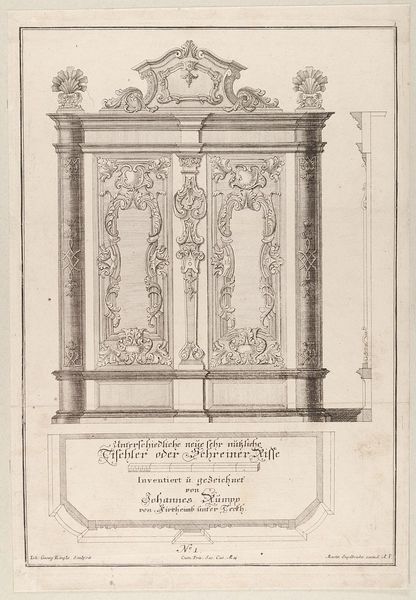
Titel: Querschnitt, Grund- und Aufriss eines Schrankes
Künstler: Johann Rumpp
Standort: Hamburg
Institution: Museum für Kunst und Gewerbe Hamburg
Schlagwörter: weiß, schwarz, skizze, ornament, pflanzen, schrift, schrank, türen, grafik, graphik, verzierung, fotografie, photographie, druckgraphik, druckgrafik, stich, kunstgewerbe, schreiner, laubwerk, blattwerk, kupferstich, kunsthandwerk, aufriss, bandelwerk, reproduktionen, industriedesign, druckerzeugnisse, ornamentstich, vorlageblätter